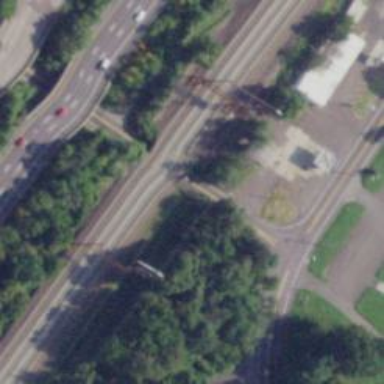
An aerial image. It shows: Bridge over railway with electrified contact lines.